Question: I have an '<h2>' with two '''s (one on each side), and I want these to be displayed in the middle of a '<div>' like in the picture below...I've tried something but I managed only to center them horizontally and one on top of the other.
Reference image:

HTML :
'''
<div id="kolom5Nav">
<a href="#"><img id="kolom4Back" src="images/back.png" /></a>
<h2>Evenementen</h2>
<a href="#"><img id="kolom4Forward" src="images/forward_blue.png" /></a>
</div><!-- end kolom5Nav -->
'''
CSS:
'''
#kolom5Nav {
display: table;
height: 141px;
width: 1440px;
background: #fdd400;
text-align: center;
}
#kolom5Nav #kolom4Back{
vertical-align: middle;
}
#kolom5Nav #kolom4Forward{
vertical-align: middle;
}
#kolom5Nav h2{
color: #044584;
}
'''
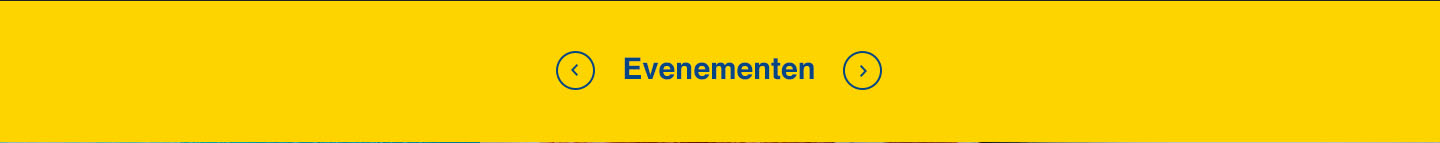
Answer: I have created a JSFiddle for you. Basically adding 'display: inline-block' to your 'img' and 'h2' elements and then adding a 'line-height' on your 'div' will give you the output you want.
HTML:
'''
<div id="kolom5Nav">
<a href="#"><img id="kolom4Back" src="images/back.png" /></a>
<h2>Evenementen</h2>
<a href="#"><img id="kolom4Forward" src="images/forward_blue.png" /></a>
</div>
'''
CSS:
'''
#kolom5Nav {
display: table;
height: 141px;
width: 1440px;
line-height: 141px;
background: #fdd400;
text-align: center;
}
#kolom5Nav #kolom4Back{
display: inline-block;
vertical-align: middle;
}
#kolom5Nav #kolom4Forward{
display: inline-block;
vertical-align: middle;
}
#kolom5Nav h2{
display: inline-block;
vertical-align: middle;
color: #044584;
}
'''
<URL>